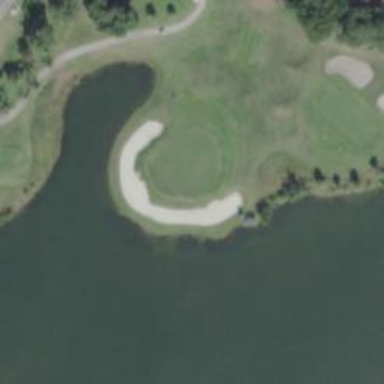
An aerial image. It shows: Water hazard on golf course. The hazard is natural water feature.